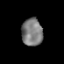
Tissue: prostate
Cell type: T cells
Senescence score: 0.3222
Nuclear area (px): 567
Mean DAPI intensity: 123.601